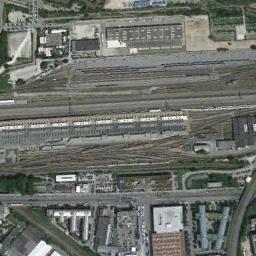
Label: railway_station